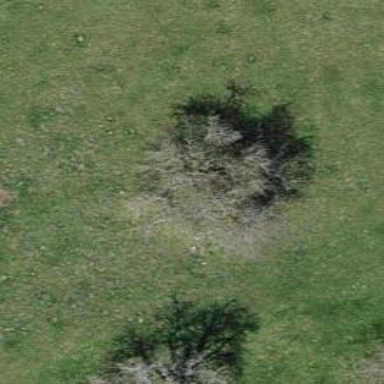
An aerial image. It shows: Beautiful tree in nature.